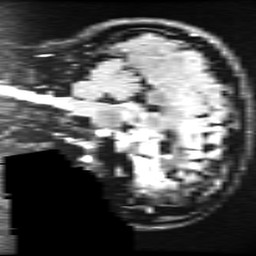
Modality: FLAIR
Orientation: sagittal
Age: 25
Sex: female
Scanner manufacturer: ge
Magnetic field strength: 3 T
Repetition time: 11 s
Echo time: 0.1497 s